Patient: sex F, age 59
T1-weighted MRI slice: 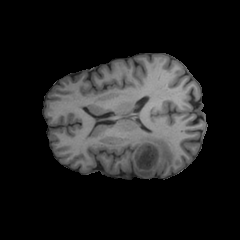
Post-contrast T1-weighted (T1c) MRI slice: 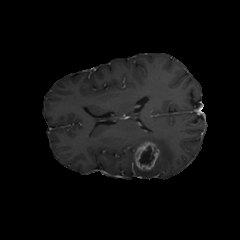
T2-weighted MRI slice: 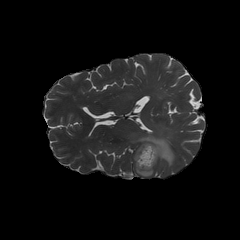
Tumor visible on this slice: yes
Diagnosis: Glioblastoma, IDH-wildtype
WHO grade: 4